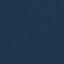
Label: SeaLake